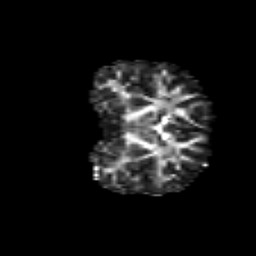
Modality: FA
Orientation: coronal
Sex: female
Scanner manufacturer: siemens
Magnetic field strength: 3 T
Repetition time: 5 s
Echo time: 0.071 s